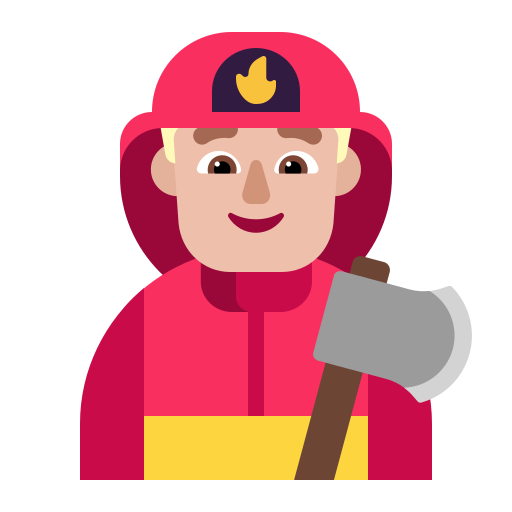
man firefighter flat  light